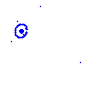
Particle: pion